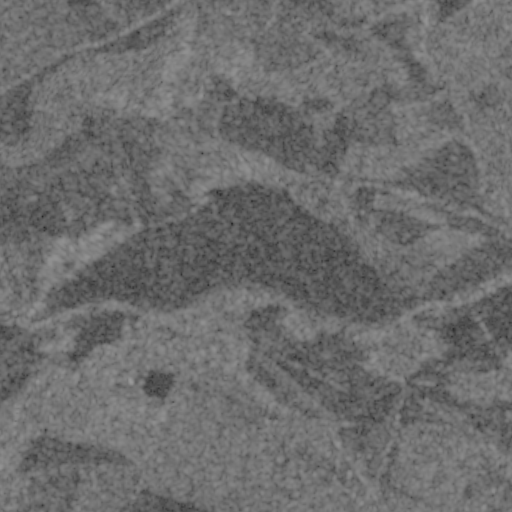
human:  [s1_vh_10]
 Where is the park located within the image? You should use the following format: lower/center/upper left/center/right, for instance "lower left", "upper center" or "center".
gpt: The park is located in the center left of the image.
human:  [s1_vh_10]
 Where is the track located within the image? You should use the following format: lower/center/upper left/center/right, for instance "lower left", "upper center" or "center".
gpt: The track is located in the lower left of the image.
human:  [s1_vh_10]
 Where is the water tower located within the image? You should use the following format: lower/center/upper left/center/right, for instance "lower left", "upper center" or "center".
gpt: The water tower is located in the lower right of the image.
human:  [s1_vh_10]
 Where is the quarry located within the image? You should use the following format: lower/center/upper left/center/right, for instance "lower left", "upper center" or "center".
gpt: There is no quarry in the image.

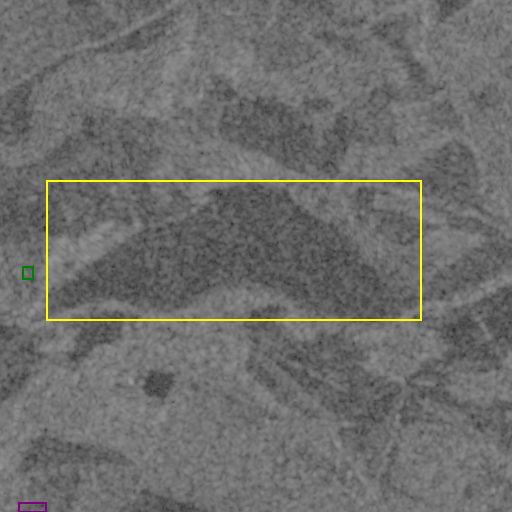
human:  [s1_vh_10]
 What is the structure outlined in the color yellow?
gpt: The structure outlined in yellow is a crop field.
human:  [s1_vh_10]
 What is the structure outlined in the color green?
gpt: The structure outlined in green is a park.
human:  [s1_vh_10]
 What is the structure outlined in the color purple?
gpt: The structure outlined in purple is a track.
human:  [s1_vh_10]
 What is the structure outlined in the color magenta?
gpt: There is no magenta outline.